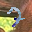
Label: 7